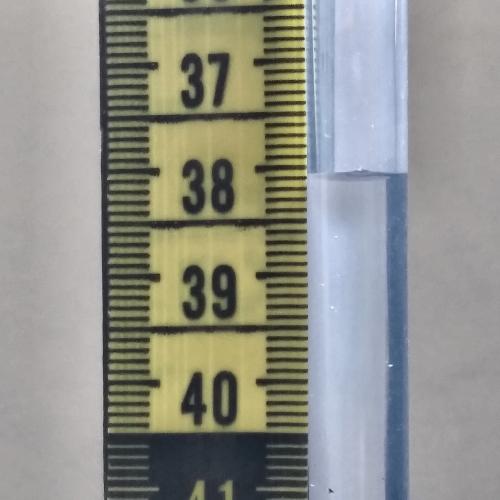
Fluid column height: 38.1 cm